Interaction volume radius: 5 \u00c5
Interaction volume height: 30 \u00c5
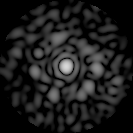
Disorder parameter: 0.8426